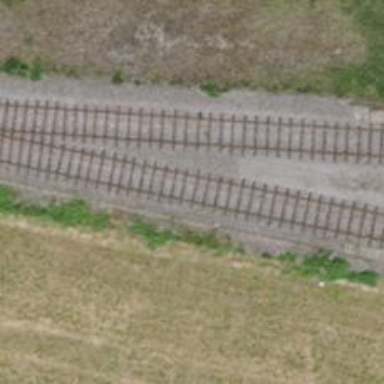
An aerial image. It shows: Rail spur with electrified contact lines for the railway.